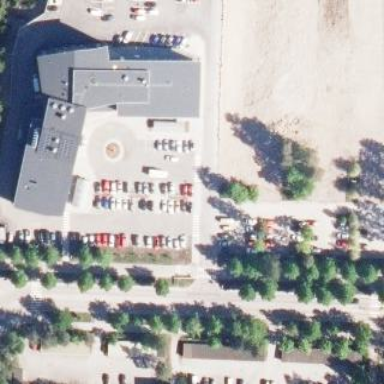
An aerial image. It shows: Hospital building.